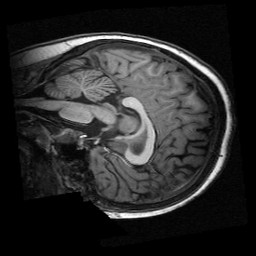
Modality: T1w
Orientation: sagittal
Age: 8
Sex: male
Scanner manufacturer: siemens
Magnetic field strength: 3 T
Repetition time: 2.3 s
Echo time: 0.00336 s